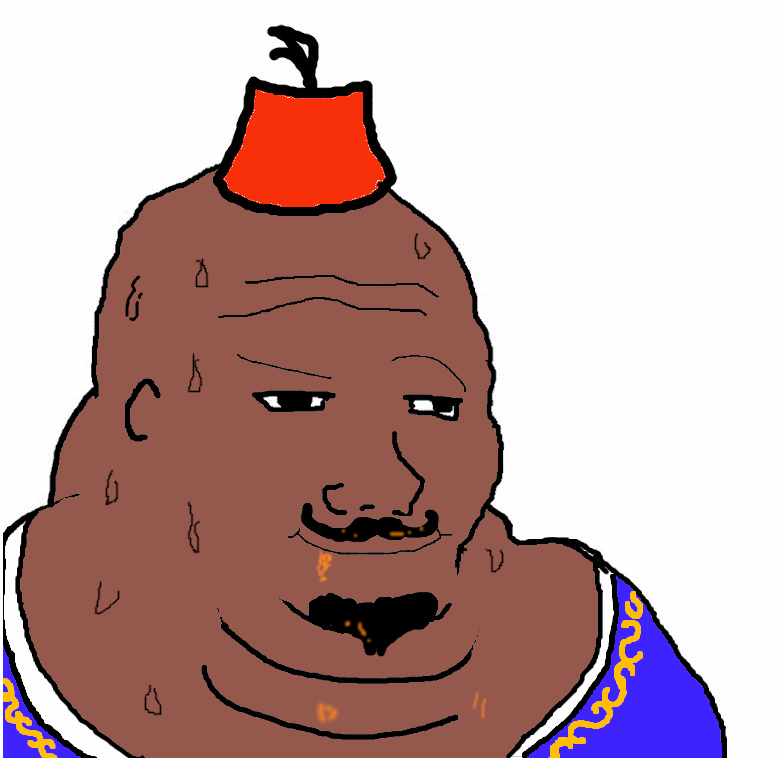
Label: 5_Blobjak